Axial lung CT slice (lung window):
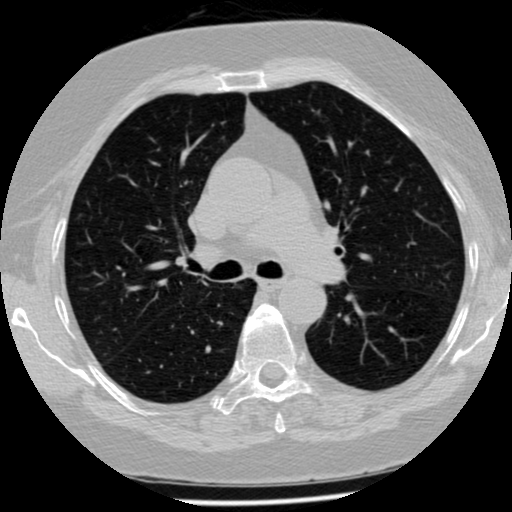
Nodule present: no